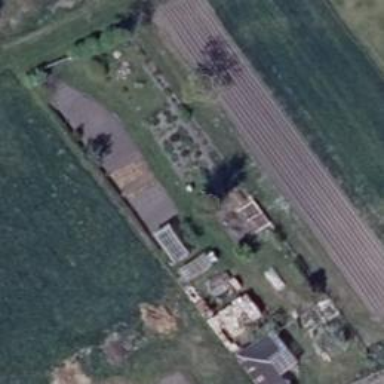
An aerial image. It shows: Allotments area.